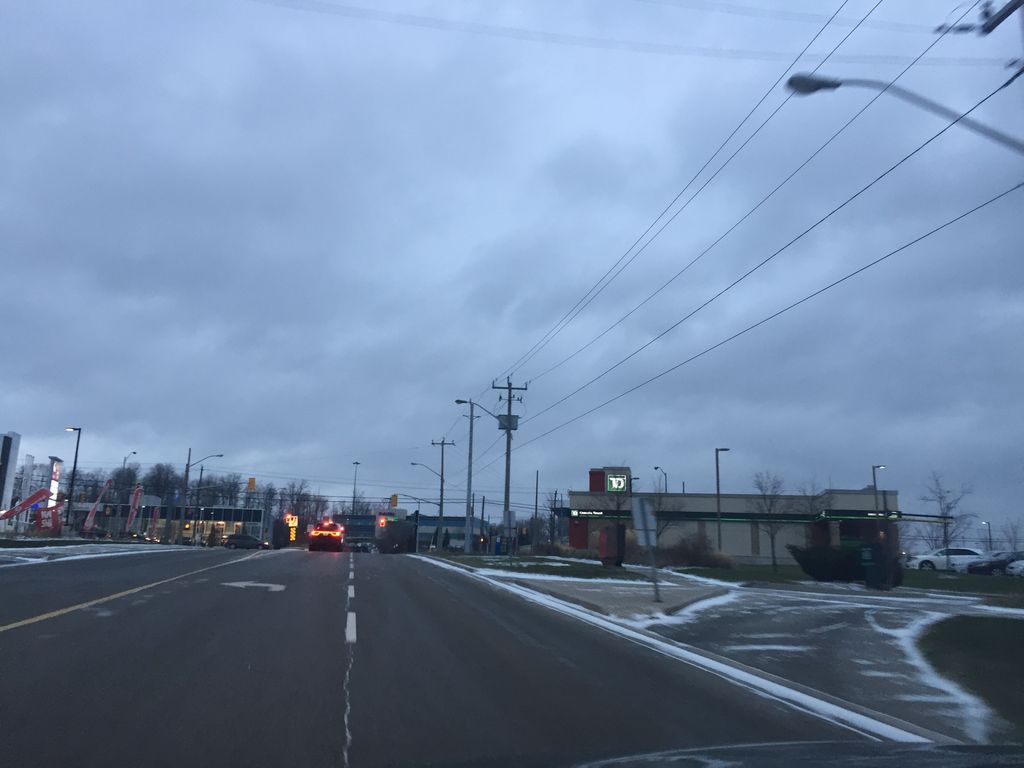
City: kitchener-waterloo